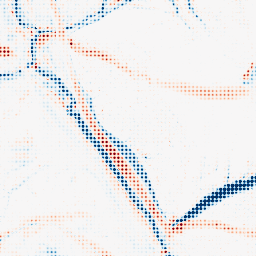
Category: morphological
Decomposition family: morphological_ellipse
Decomposition parameters: operation: average
width: 20
height: 10
Upsampling method: sinc_hamming
Upsampling parameters: scale: 8
kernel_size: 4
Upsampling scale: 8